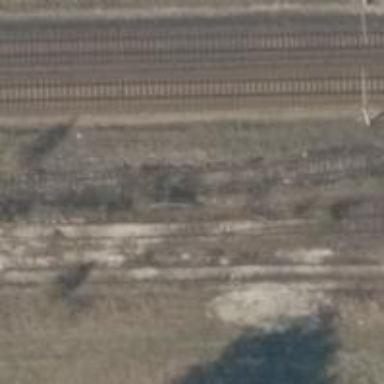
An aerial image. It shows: Railway switch.